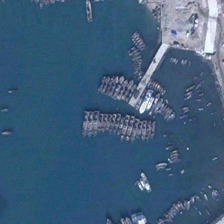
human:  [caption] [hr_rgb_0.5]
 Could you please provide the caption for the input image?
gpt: many boats are in a port near some bareland .

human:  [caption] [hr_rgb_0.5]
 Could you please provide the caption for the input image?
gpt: many boats are in a port near some bareland .

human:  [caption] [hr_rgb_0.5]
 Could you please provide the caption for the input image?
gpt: many boats are in a port near some bareland .

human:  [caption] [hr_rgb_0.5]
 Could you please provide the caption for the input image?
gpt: many boats are in a port near some bareland .

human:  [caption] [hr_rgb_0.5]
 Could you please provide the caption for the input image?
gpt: many boats are in a port near some bareland .